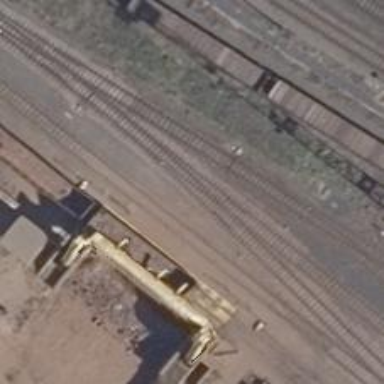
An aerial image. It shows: Railway switch.